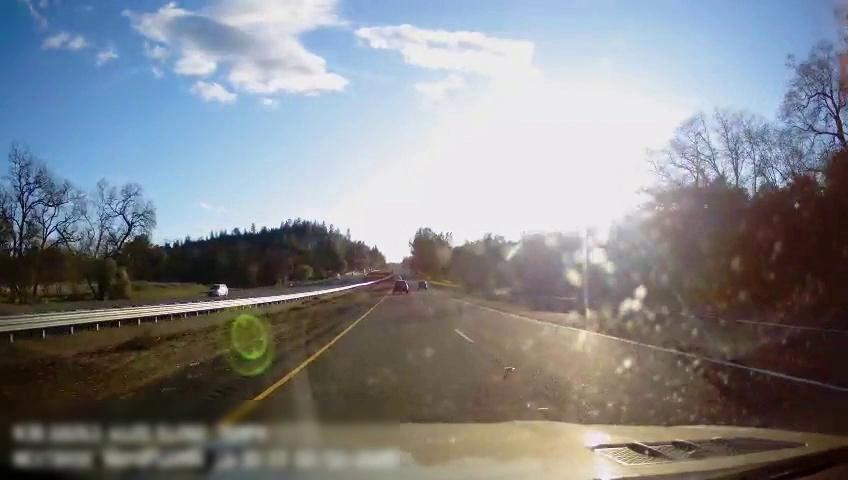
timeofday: Day
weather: Sunny
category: Drivable Space
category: Drivable Space
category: Vehicles | Car
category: Vehicles | Truck
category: Vehicles | SUV
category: Lanes | Current Lane
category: Lanes | Current Lane
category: Lanes | Alternate Lane
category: Lanes | Alternate Lane